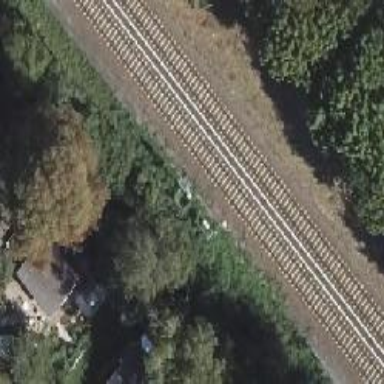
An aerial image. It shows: Railway signal.